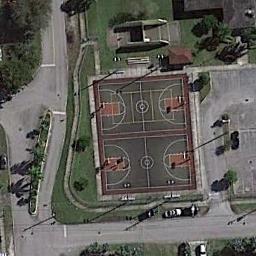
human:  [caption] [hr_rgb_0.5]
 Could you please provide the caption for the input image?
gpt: Two basketball courts are next to a parking lot with a road pass by .

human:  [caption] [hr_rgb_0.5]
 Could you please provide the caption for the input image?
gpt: The two basketball courts are surrounded by three roads and a lawn .

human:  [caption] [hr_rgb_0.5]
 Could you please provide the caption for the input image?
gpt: There are two side by side basketball courts on the playground .

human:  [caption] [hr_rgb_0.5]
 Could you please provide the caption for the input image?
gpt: Two basketball courts on the lawn and some roads beside .

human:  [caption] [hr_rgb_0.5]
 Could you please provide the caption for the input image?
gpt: Two basketball courts are surrounded by roads .